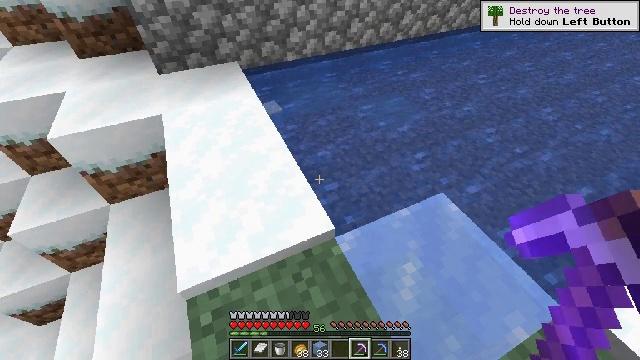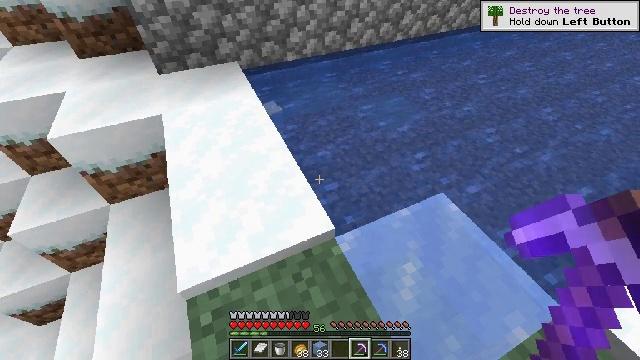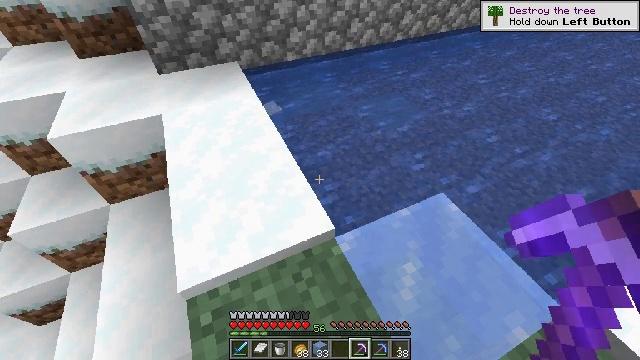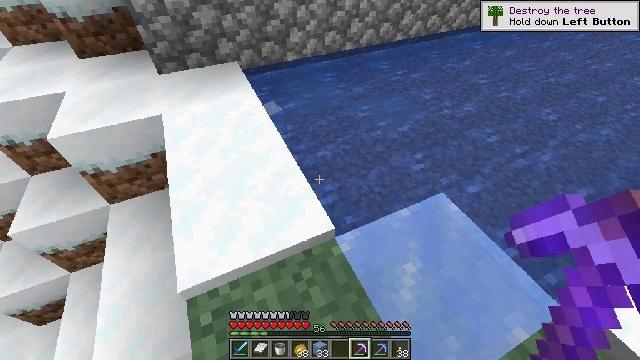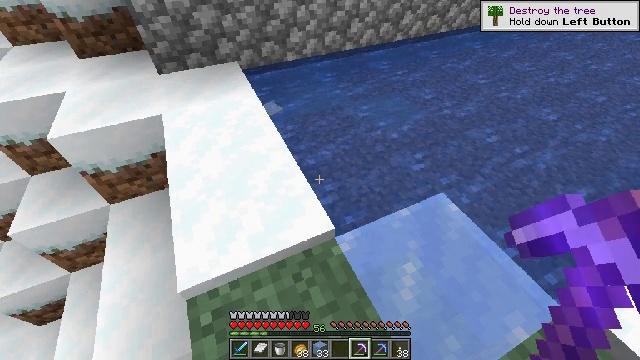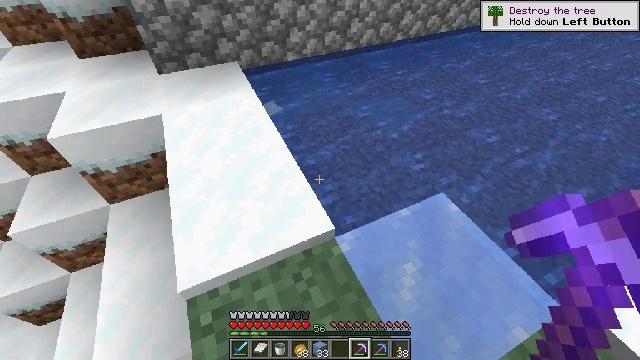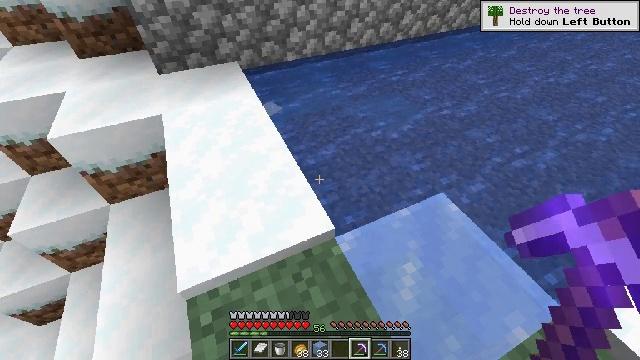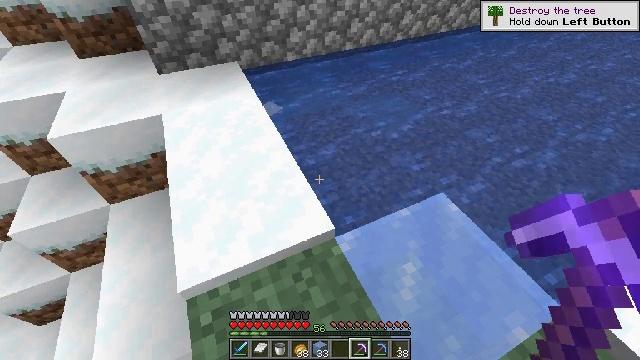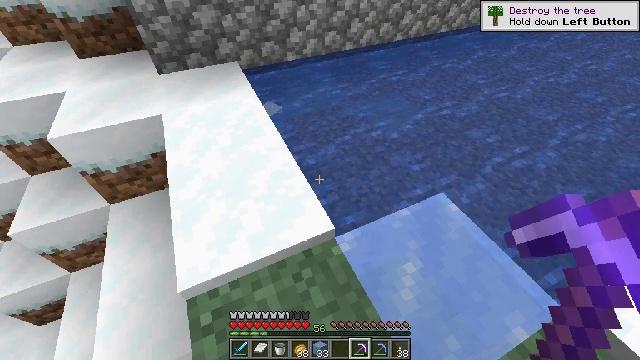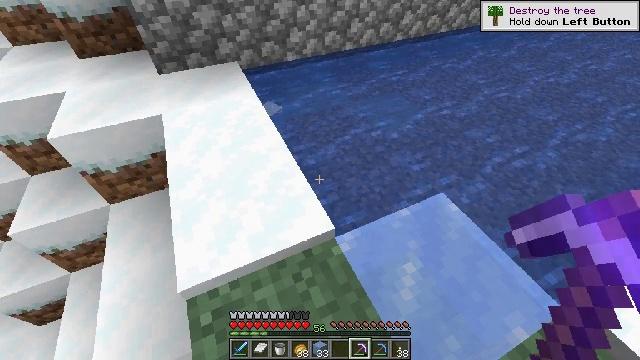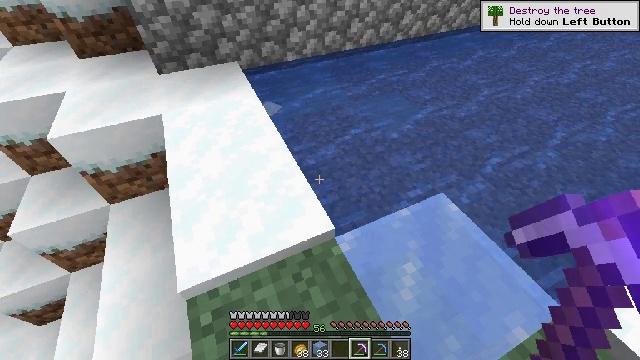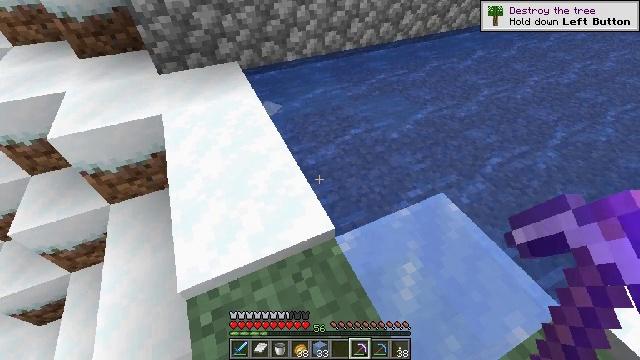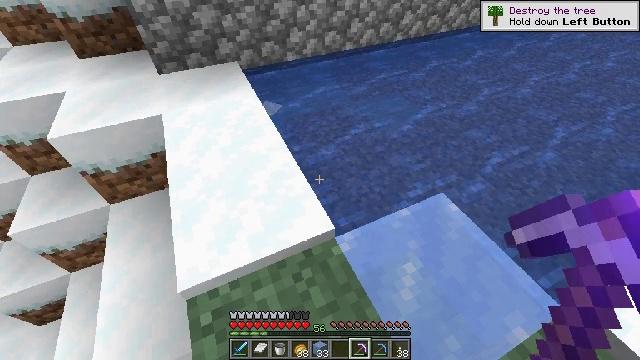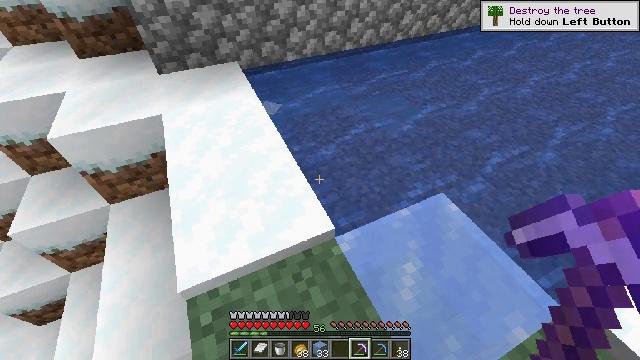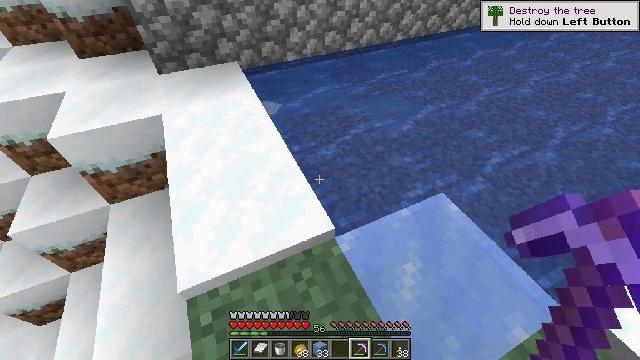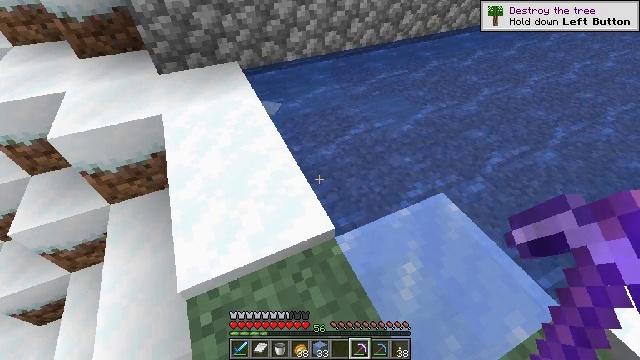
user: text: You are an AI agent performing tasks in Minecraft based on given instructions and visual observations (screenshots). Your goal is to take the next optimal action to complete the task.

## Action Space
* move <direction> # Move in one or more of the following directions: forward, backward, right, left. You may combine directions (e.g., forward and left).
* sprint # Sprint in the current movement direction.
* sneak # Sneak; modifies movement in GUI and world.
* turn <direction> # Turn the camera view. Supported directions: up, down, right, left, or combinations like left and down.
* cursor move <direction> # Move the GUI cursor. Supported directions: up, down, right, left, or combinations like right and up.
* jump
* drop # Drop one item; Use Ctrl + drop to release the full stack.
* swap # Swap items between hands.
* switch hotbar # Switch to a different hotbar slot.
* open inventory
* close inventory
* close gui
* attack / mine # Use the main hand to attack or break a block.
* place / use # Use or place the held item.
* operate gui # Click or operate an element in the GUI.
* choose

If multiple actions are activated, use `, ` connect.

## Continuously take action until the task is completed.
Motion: motion action
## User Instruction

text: Break the ice to collect it.
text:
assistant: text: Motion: no_op
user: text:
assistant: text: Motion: no_op
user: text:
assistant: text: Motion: no_op
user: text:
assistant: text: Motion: no_op
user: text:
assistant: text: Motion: no_op
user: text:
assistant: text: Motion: no_op
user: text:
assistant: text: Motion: no_op
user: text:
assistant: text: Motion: no_op
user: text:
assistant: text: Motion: no_op
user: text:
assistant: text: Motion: no_op
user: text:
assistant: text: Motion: no_op
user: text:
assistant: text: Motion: no_op
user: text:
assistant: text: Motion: no_op
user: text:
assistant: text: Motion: no_op
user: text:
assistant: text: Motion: no_op
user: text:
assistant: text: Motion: no_op
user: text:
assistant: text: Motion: no_op
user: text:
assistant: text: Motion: no_op
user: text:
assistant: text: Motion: no_op
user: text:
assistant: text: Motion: no_op
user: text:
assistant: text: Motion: no_op
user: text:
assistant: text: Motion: no_op
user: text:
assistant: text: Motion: no_op
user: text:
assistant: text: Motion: no_op
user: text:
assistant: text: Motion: no_op
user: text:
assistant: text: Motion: no_op
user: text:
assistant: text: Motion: no_op
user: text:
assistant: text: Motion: no_op
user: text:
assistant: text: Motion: no_op
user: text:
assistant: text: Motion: no_op